Question: I have a string s containing such key-value pairs, and I would like to construct from it data frame,
'''
s="{'#JJ': 121, '#NN': 938, '#DT': 184, '#VB': 338, '#RB': 52}"
r1<-sapply(strsplit(s, "[^0-9_]+",as.numeric),as.numeric)
r2<-sapply(strsplit(s, "[^A-Z]+",as.numeric),as.character)
d<-data.frame(id=r2,value=r1)
'''
what gives:
'''
r1
[,1]
[1,] NA
[2,] 121
[3,] 938
[4,] 184
[5,] 338
[6,] 52
r2
[,1]
[1,] ""
[2,] "JJ"
[3,] "NN"
[4,] "DT"
[5,] "VB"
[6,] "RB"
d
id value
1 NA
2 JJ 121
3 NN 938
4 DT 184
5 VB 338
6 RB 52
'''
First . I think it should be something like {2,} meaning match all from second occurence, but I can not do that in R.
Another think I would like to do will be: having a data frame with column like below:
'''
m
1 {'#JJ': 121, '#NN': 938, '#DT': 184, '#VB': 338, '#RB': 52}
2 {'#NN': 168, '#DT': 59, '#VB': 71, '#RB': 5, '#JJ': 35}
3 {'#JJ': 18, '#NN': 100, '#DT': 23, '#VB': 52, '#RB': 11}
4 {'#NN': 156, '#JJ': 39, '#DT': 46, '#VB': 67, '#RB': 21}
5 {'#NN': 112, '#DT': 39, '#VB': 57, '#RB': 8, '#JJ': 32}
6 {'#DT': 236, '#NN': 897, '#VB': 420, '#RB': 122, '#JJ': 240}
7 {'#NN': 316, '#RB': 25, '#DT': 66, '#VB': 112, '#JJ': 81}
8 {'#NN': 198, '#DT': 29, '#VB': 85, '#RB': 37, '#JJ': 44}
9 {'#RB': 30}
10 {'#NN': 373, '#DT': 48, '#VB': 71, '#RB': 21, '#JJ': 36}
11 {'#NN': 49, '#DT': 17, '#VB': 23, '#RB': 11, '#JJ': 8}
12 {'#NN': 807, '#JJ': 135, '#DT': 177, '#VB': 315, '#RB': 69}
'''
I would like to iterate over each row and split it numerical values into the columns named by the key.
Example of few rows showing, how I would like it will looks like:

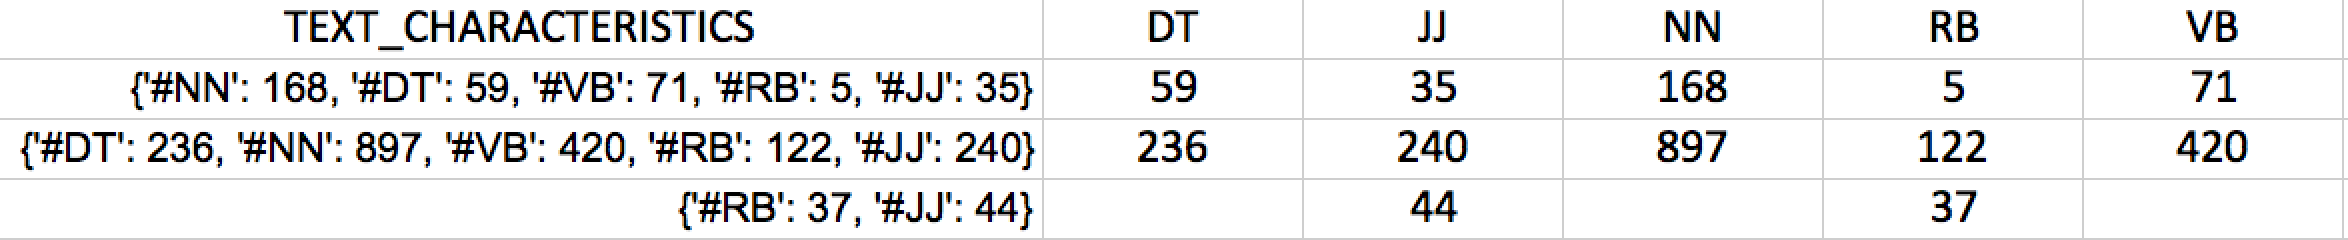
Answer: I would use something that parses JSON, what your data seems to be:
'''
s <- "{'#JJ': 121, '#NN': 938, '#DT': 184, '#VB': 338, '#RB': 52}"
parse.one <- function(s) {
require(rjson)
v <- fromJSON(gsub("'", '"', s))
data.frame(id = gsub("#", "", names(v)),
value = unlist(v, use.names = FALSE))
}
parse.one(s)
# id value
# 1 JJ 121
# 2 NN 938
# 3 DT 184
# 4 VB 338
# 5 RB 52
'''
For the second part of the question, I would pass a slightly modified version of the 'parse.one' function through 'lapply', then let plyr's 'rbind.fill' function align the pieces together while filling missing values with 'NA':
'''
df <- data.frame(m = c(
"{'#JJ': 121, '#NN': 938, '#DT': 184, '#VB': 338, '#RB': 52}",
"{'#NN': 168, '#DT': 59, '#VB': 71, '#RB': 5, '#JJ': 35}",
"{'#JJ': 18, '#NN': 100, '#DT': 23, '#VB': 52, '#RB': 11}",
"{'#JJ': 12, '#VB': 5}"
))
parse.one <- function(s) {
require(rjson)
y <- fromJSON(gsub("'", '"', s))
names(y) <- gsub("#", "", names(y))
as.data.frame(y)
}
library(plyr)
rbind.fill(lapply(df$m, parse.one))
# JJ NN DT VB RB
# 1 121 938 184 338 52
# 2 35 168 59 71 5
# 3 18 100 23 52 11
# 4 12 NA NA 5 NA
'''